Question: I have a layout for bottom tabs. However, I am not able to set the strip on top of tabHost. How to do it? Thank you.
here my main layout:
'''
<?xml version="1.0" encoding="utf-8"?>
<TabHost xmlns:android="http://schemas.android.com/apk/res/android"
android:id="@android:id/tabhost"
android:layout_width="fill_parent"
android:layout_height="fill_parent"
>
<LinearLayout
android:layout_width="fill_parent"
android:layout_height="fill_parent"
android:orientation="vertical" >
<FrameLayout
android:id="@android:id/tabcontent"
android:layout_width="fill_parent"
android:layout_height="wrap_content"
android:layout_weight="1" >
</FrameLayout>
<TabWidget
android:id="@android:id/tabs"
android:layout_width="fill_parent"
android:layout_height="wrap_content"
android:layout_weight="0"
/>
</LinearLayout>
</TabHost>
'''
and also a selector for tab style:
'''
<selector xmlns:android="http://schemas.android.com/apk/res/android">
<item android:state_pressed="true" >
<shape>
<gradient
android:startColor="#aa3434"
android:endColor="#432233"
android:angle="270"
/>
</shape>
</item>
<item android:state_selected="true" >
<shape>
<gradient
android:startColor="#aa3434"
android:endColor="#432233"
android:angle="270" />
</shape>
</item>
'''

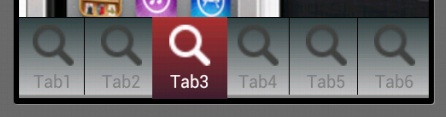
Answer: Try this code
'''
<?xml version="1.0" encoding="utf-8"?>
<TabHost xmlns:android="http://schemas.android.com/apk/res/android"
android:id="@android:id/tabhost"
android:layout_width="fill_parent"
android:layout_height="fill_parent" >
<LinearLayout
android:layout_width="fill_parent"
android:layout_height="fill_parent"
android:orientation="vertical" >
<TabWidget
android:id="@android:id/tabs"
android:layout_width="fill_parent"
android:layout_height="wrap_content"
android:layout_weight="0" />
<FrameLayout
android:id="@android:id/tabcontent"
android:layout_width="fill_parent"
android:layout_height="0dip"
android:layout_weight="1" />
</LinearLayout>
</TabHost>
'''